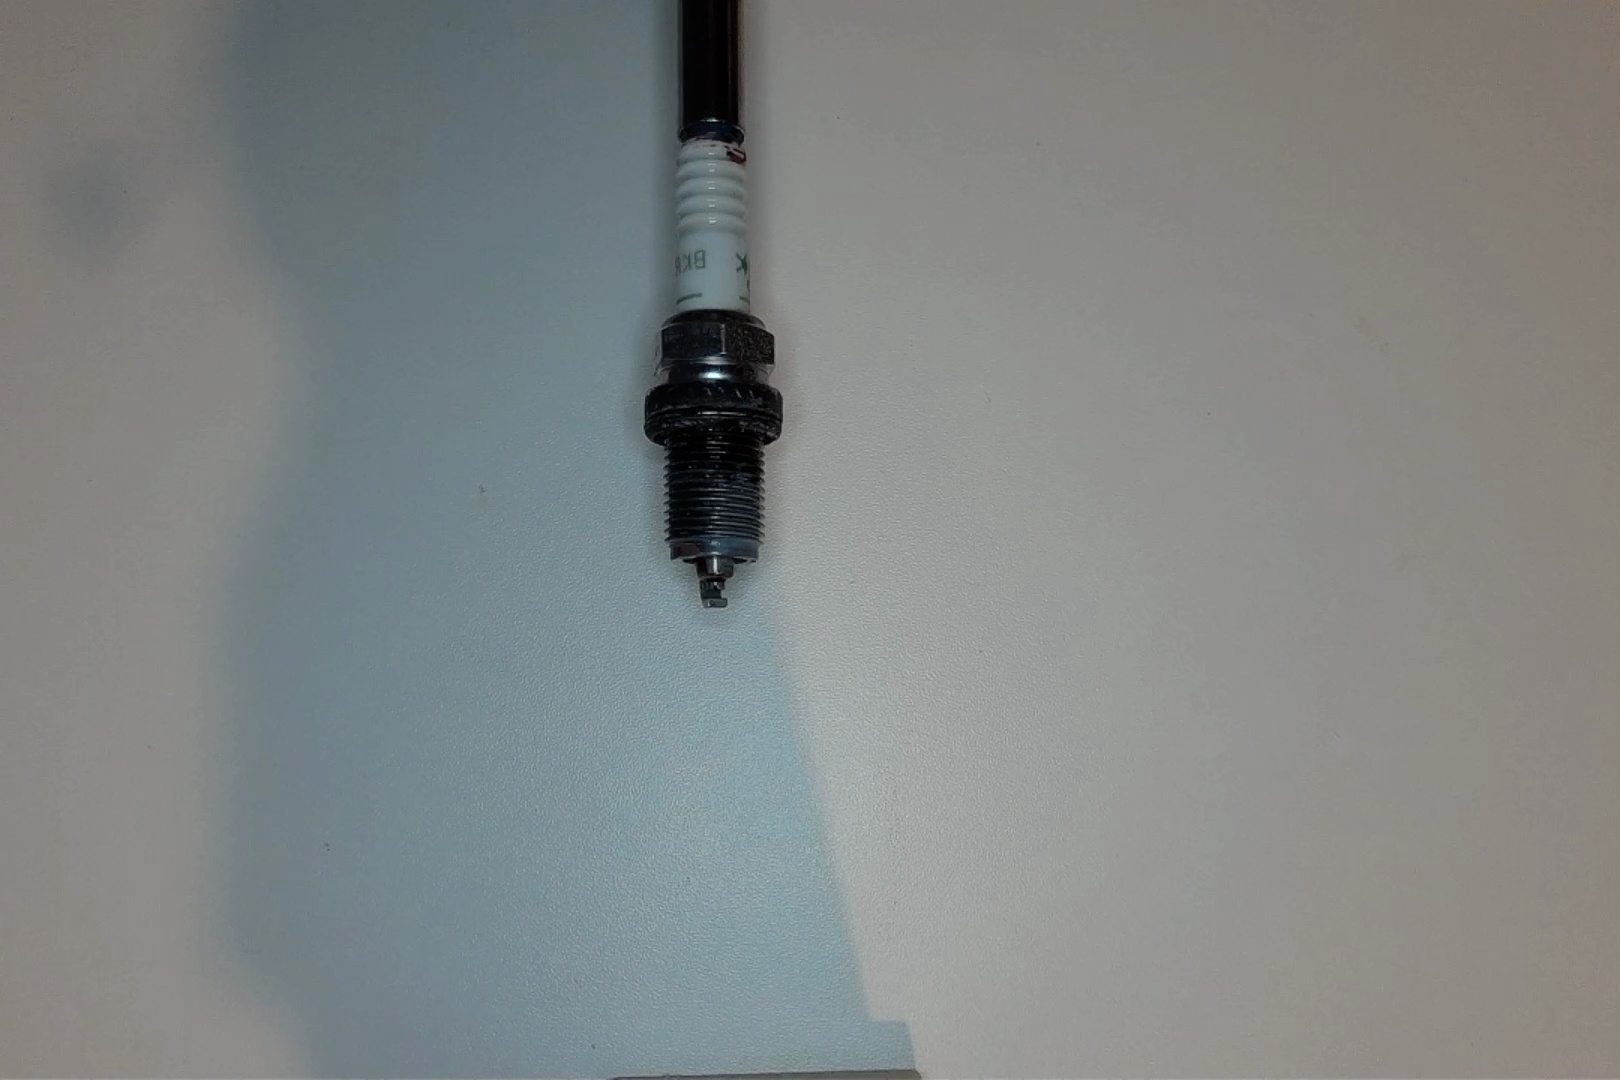
Label: anomaly